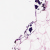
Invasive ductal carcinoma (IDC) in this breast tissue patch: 0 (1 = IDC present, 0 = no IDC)